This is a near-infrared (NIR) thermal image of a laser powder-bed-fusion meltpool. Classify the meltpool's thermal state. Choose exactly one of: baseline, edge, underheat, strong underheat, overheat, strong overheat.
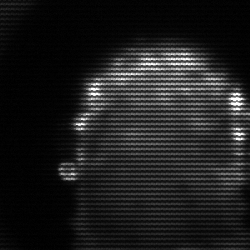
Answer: baseline